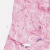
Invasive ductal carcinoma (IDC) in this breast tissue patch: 0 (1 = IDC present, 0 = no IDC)